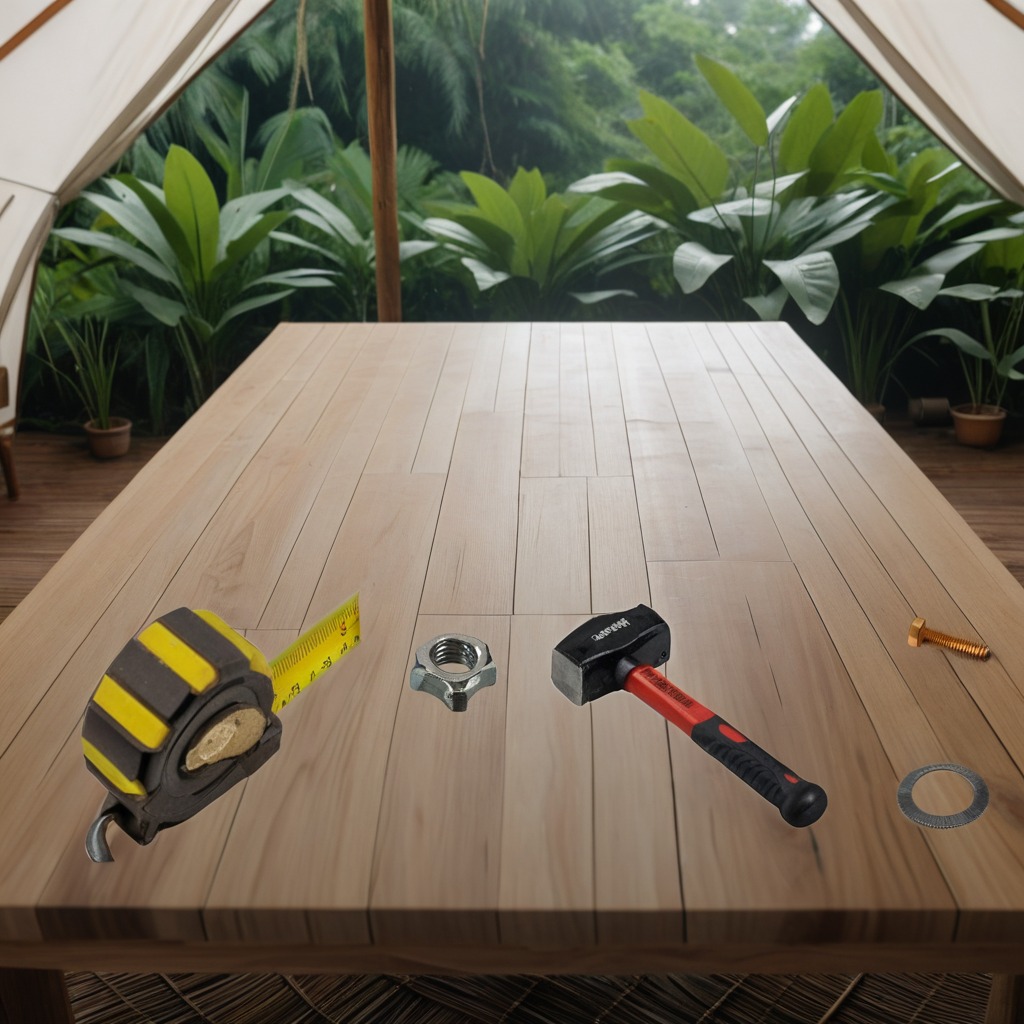
A flat metal washer, a measuring tape, a hammer, a metal machine screw, and a metal nut are lying on the wooden table.